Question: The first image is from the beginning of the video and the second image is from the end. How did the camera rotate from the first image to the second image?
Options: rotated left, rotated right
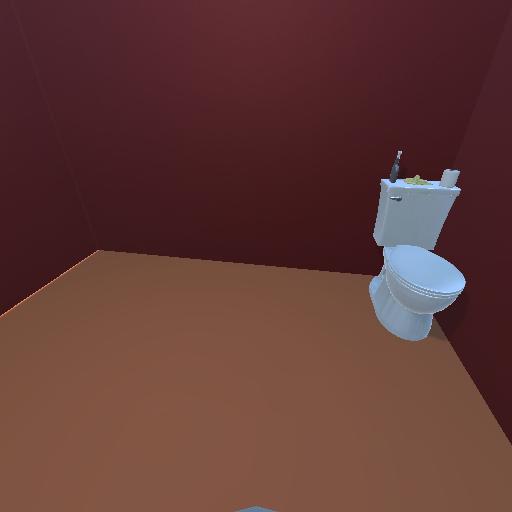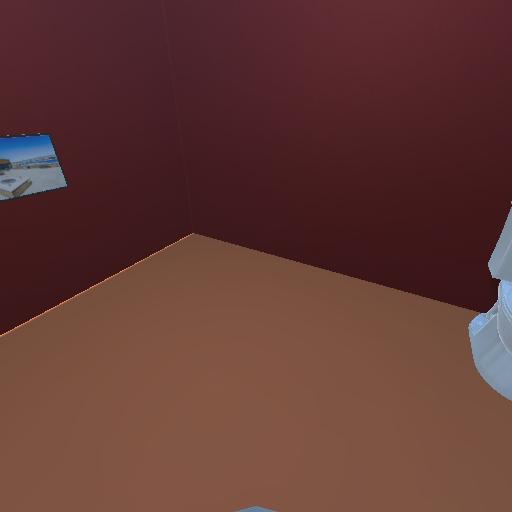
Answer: rotated left